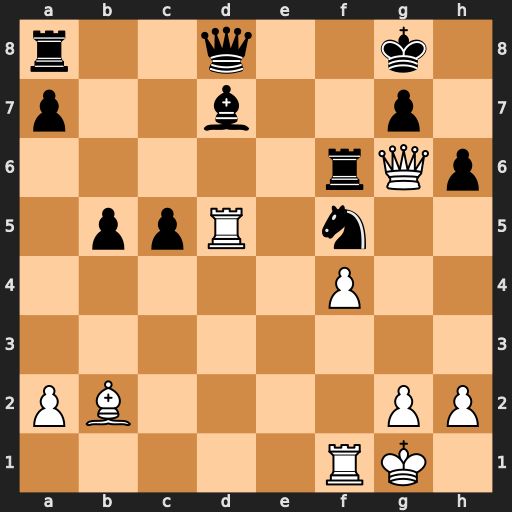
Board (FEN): r2q2k1/p2b2p1/5rQp/1ppR1n2/5P2/8/PB4PP/5RK1
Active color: w
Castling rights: -
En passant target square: -
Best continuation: Bxf6 Qxf6 Qxf6